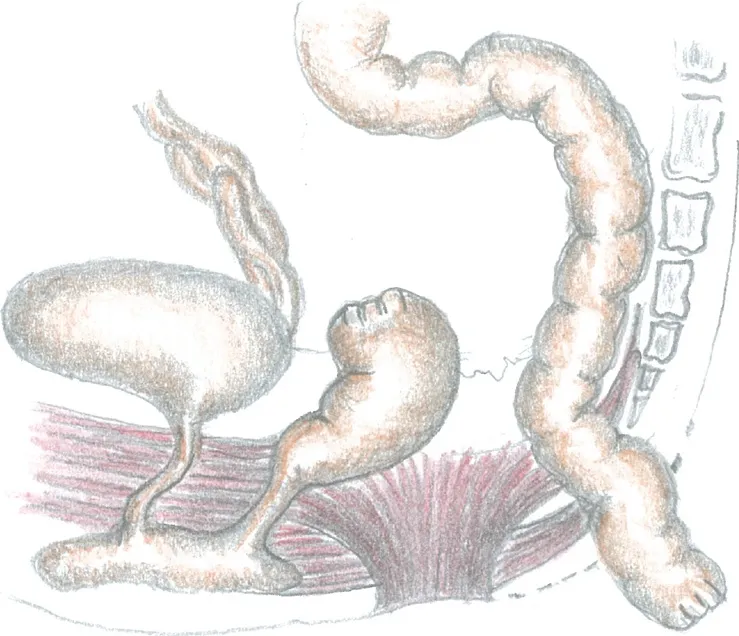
Mobilized sigmoid colon passed into the posterior sagittal space.
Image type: radiology (ct)